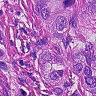
Metastatic tissue present: yes